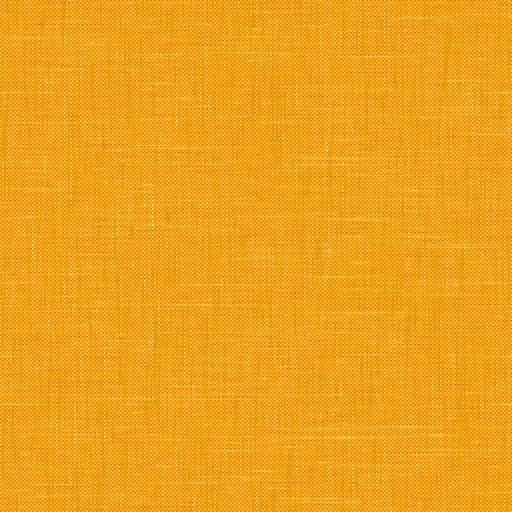
Tags: clean fabric smooth woven